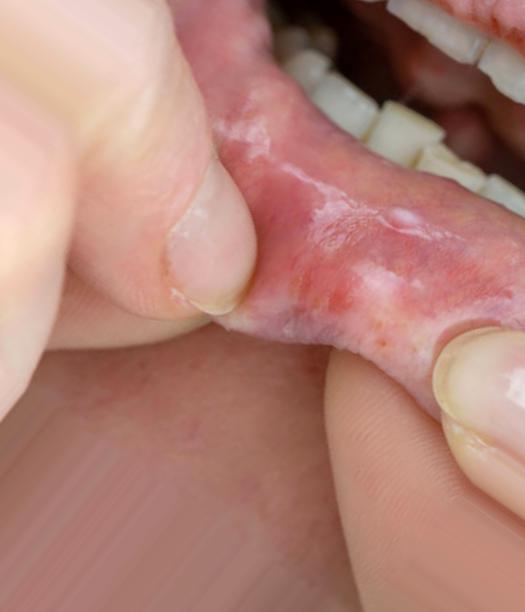
Condition: Mouth Ulcer